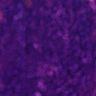
Metastatic tissue present: no